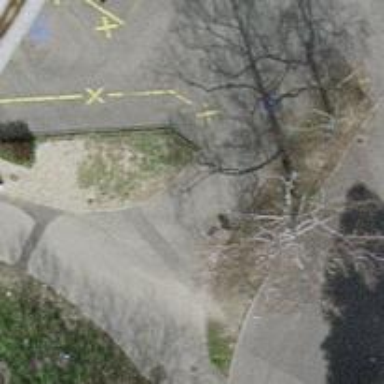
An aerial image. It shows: Asphalt pedestrian road.